Question: I am trying to make a POST request using polymer core-ajax to server runnung golang. After a lot of search (because i am new to this stuff) i ended up with the following code. Also, GET request is working perfect. POST parameters i dont understand how to pass using core-ajax.
'''
<polymer-element name="register-user" attributes="url">
<template>
<core-ajax id="ajaxSubmit" url="{{url}}" contentType="application/json" handleAs="json" method="post" on-core-response="{{response}}"></core-ajax>
<style type="text/css">
</style>
</template>
<script>
Polymer({
buttonListener: function() {
var data = '{"Name":"'+ this.name +'", "Email":"'+ this.email +'"}';
this.$.ajaxSubmit.data = data;
this.$.ajaxSubmit.go();
console.log(data);
},
response: function(oldValue){
console.log(this.response);
}
});
</script>
</polymer-element>
'''
above code returns '500 (Internal Server Error)' however when i make a POST request using curl i.e
'''
curl -i -H 'Content-Type: application/json' -d '{"Name":"Batman",
"Email":"batman@gmail.com"}' http://so.me.ip.ad:8080/register
'''
it works as it should and returns
'''
HTTP/1.1 200 OK
Content-Type: application/json
X-Powered-By: go-json-rest
Date: Wed, 29 Apr 2015 05:40:15 GMT
Content-Length: 117
{
"id": 3,
"name": "Batman",
"email": "batman@gmail.com",
"createdAt": "2015-04-29T05:40:15.073491143Z"
}
'''
also, i have a CORS middleware set up on server i.e
'''
api.Use(&rest.CorsMiddleware{
RejectNonCorsRequests: false,
OriginValidator: func(origin string, request *rest.Request) bool {
return origin == "http://0.0.0.0:8000"
},
AllowedMethods: []string{"GET", "POST", "PUT"},
AllowedHeaders: []string{
"Accept", "Content-Type", "X-Custom-Header", "Origin"},
AccessControlAllowCredentials: true,
AccessControlMaxAge: 3600,
})
'''
What am i doing wrong? Any feedback will be of great help! Thanks ^.^
Edit : here is a little more info if it can help..
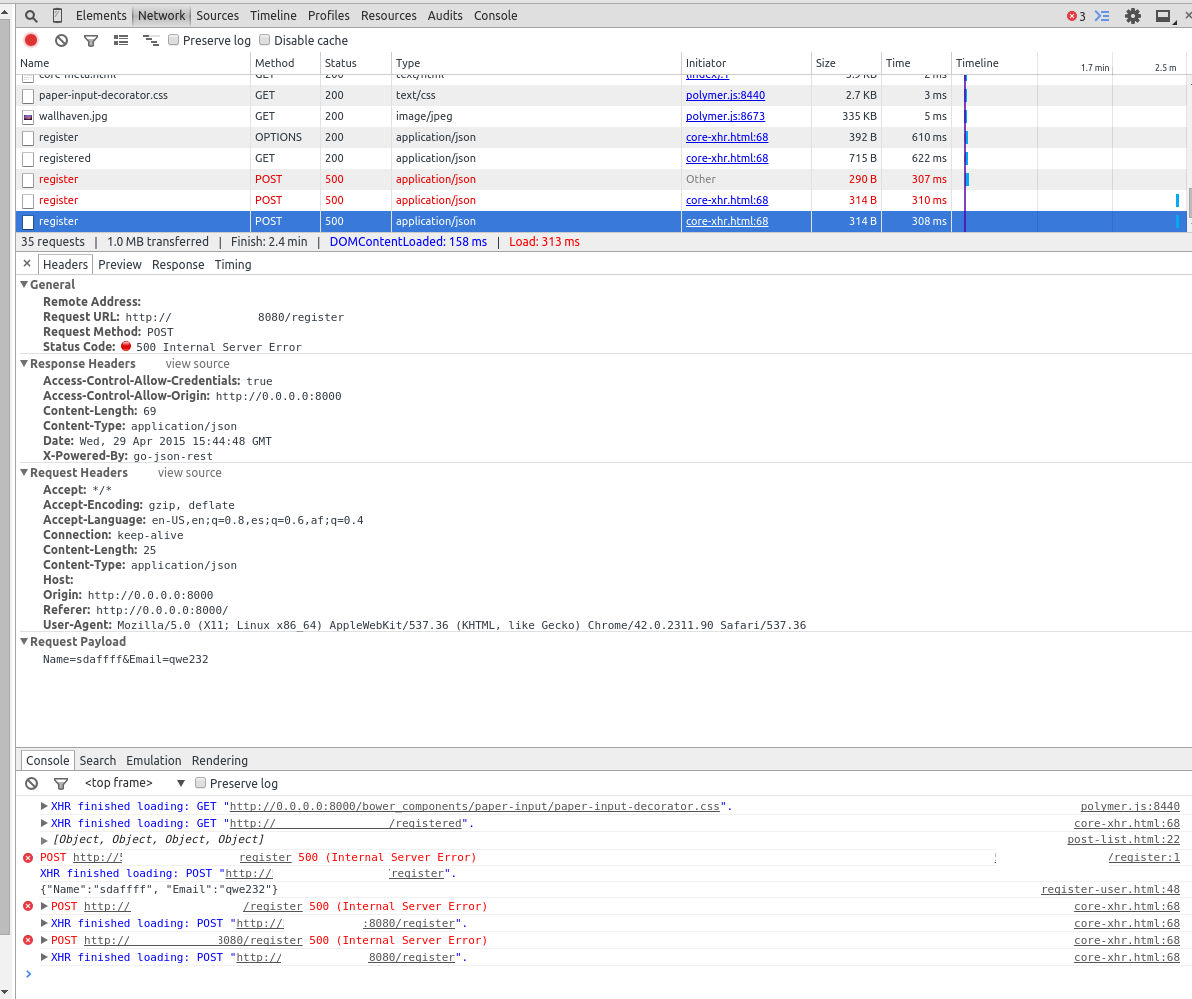
Answer: I think CORS is a red herring. The problem may be that you are sending the data form-encoded and not as json. I found a bug from a user with a <URL>.
'''
HTTP/1.1 500 Internal Server Error
Content-Type: application/json
X-Powered-By: go-json-rest
Date: Fri, 12 Dec 2014 04:29:59 GMT
Content-Length: 71
{
"Error": "invalid character '\'' looking for beginning of value"
}
'''
Perhaps you should use '.body' instead of '.data'? See <URL>.
From the polymer <URL>:
> body: Optional raw body content to send when method === "POST".Example:
'''
<core-ajax method="POST" auto url="http://somesite.com"
body='{"foo":1, "bar":2}'>
</core-ajax>
'''